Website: lowes
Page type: billing-address
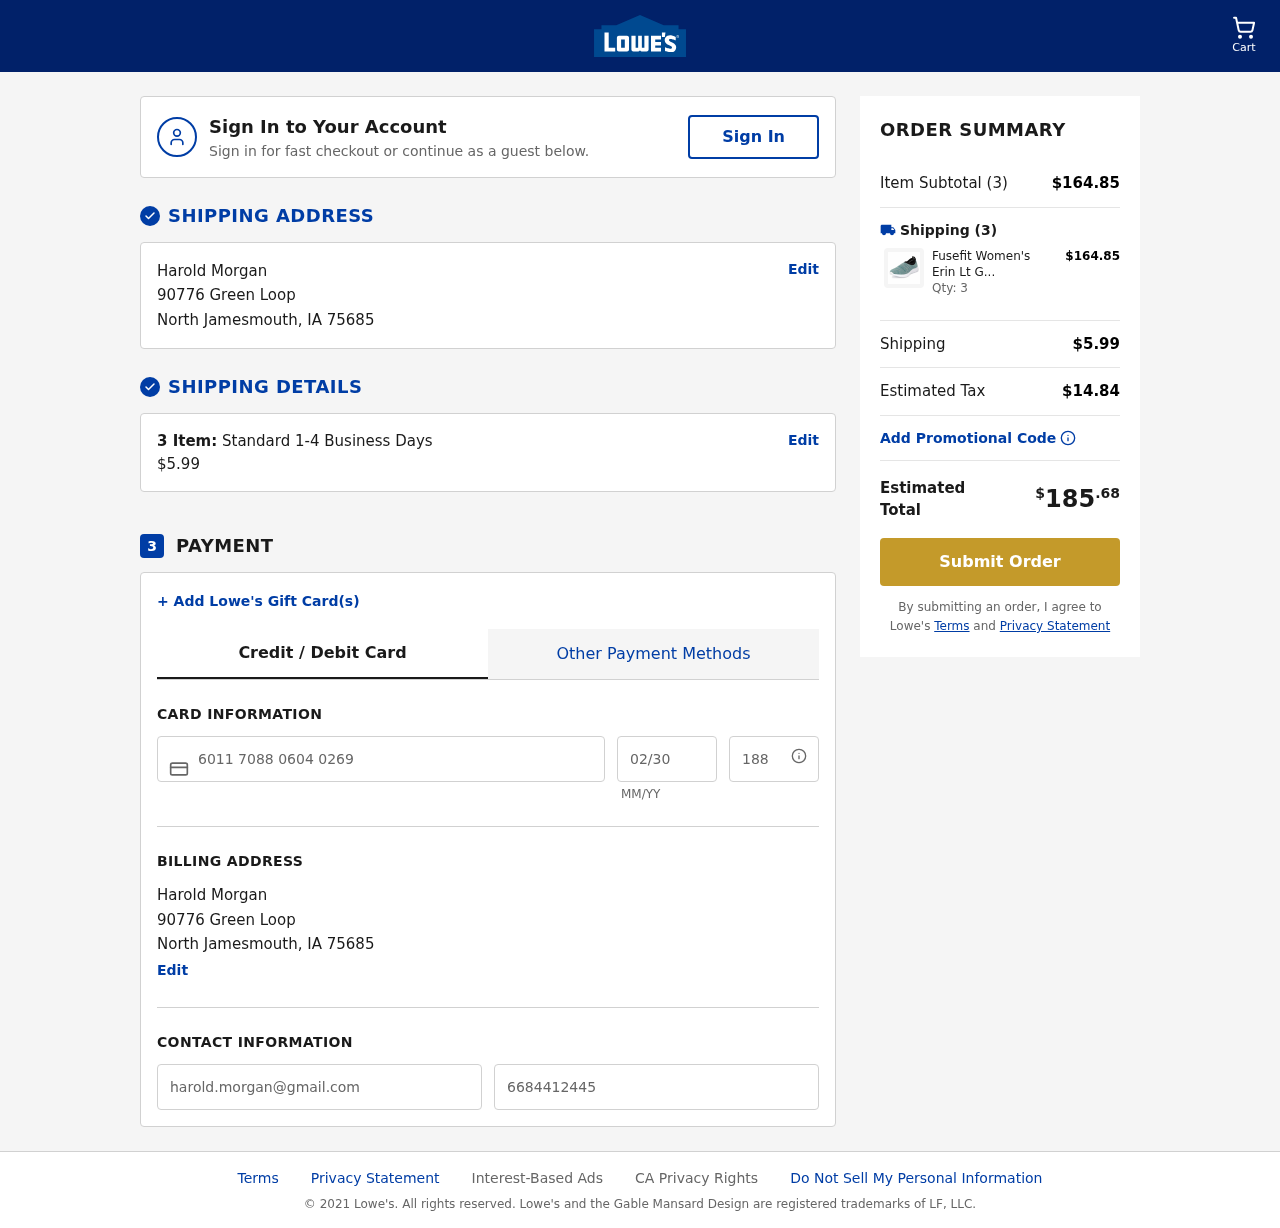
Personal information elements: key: PII_CARD_CVV
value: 188
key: PII_CARD_EXPIRY
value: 02/30
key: PII_CARD_NUMBER
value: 6011 7088 0604 0269
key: PII_CITY
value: North Jamesmouth
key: PII_EMAIL
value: harold.morgan@gmail.com
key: PII_FULLNAME
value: Harold Morgan
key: PII_PHONE
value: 6684412445
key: PII_POSTCODE
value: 75685
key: PII_STATE_ABBR
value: IA
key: PII_STREET
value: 90776 Green Loop
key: PII_FULLNAME2
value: Harold Morgan
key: PII_STREET2
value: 90776 Green Loop
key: PII_CITY2
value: North Jamesmouth
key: PII_STATE_ABBR2
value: IA
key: PII_POSTCODE2
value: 75685
Product elements: key: PRODUCT1_NAME
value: Fusefit Women's Erin Lt Green Running Shoes-5 UK (38 EU) (6 US) (FFR-437)
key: PRODUCT1_PRICE
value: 54.95
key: PRODUCT1_QUANTITY
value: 3
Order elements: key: ORDER_NUM_ITEMS
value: Cart
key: ORDER_NUM_ITEMS
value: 3 Item:
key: ORDER_NUM_ITEMS
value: Item Subtotal (3)
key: ORDER_SHIPPING_COST
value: $5.99
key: ORDER_SUBTOTAL
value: $164.85
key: ORDER_TAX
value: $14.84
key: ORDER_TOTAL
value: $185.68